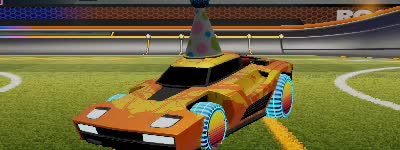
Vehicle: breakout